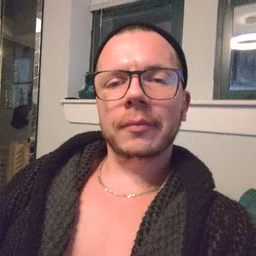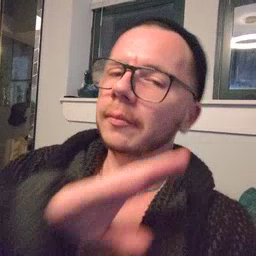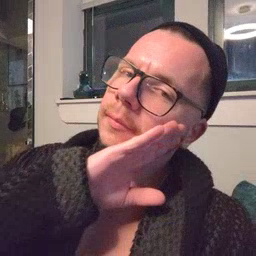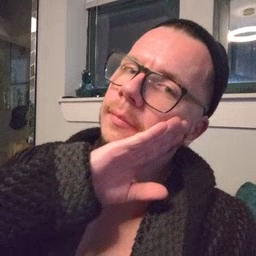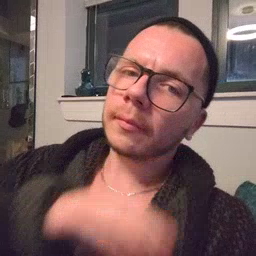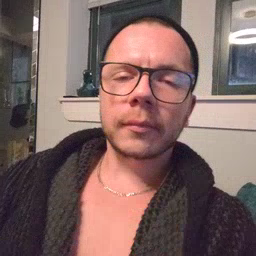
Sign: bed